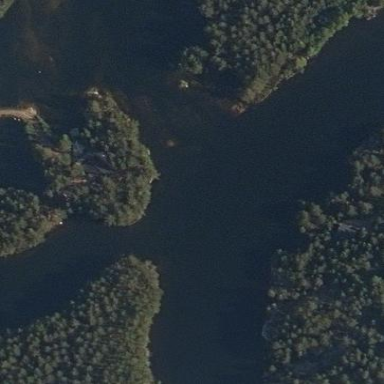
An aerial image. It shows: Pond surrounded by natural water.